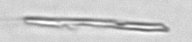
Label: fiber